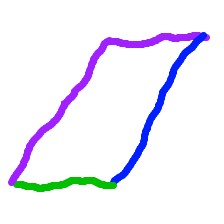
Shape: parallelogram